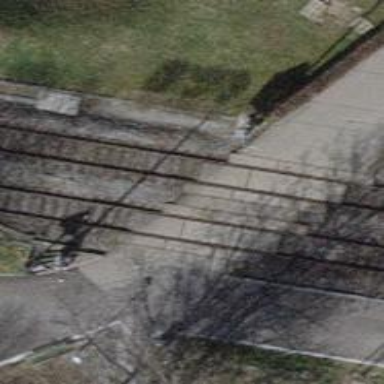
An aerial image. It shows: Level crossing with full barriers and lights.